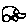
Label: car